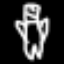
Label: angel